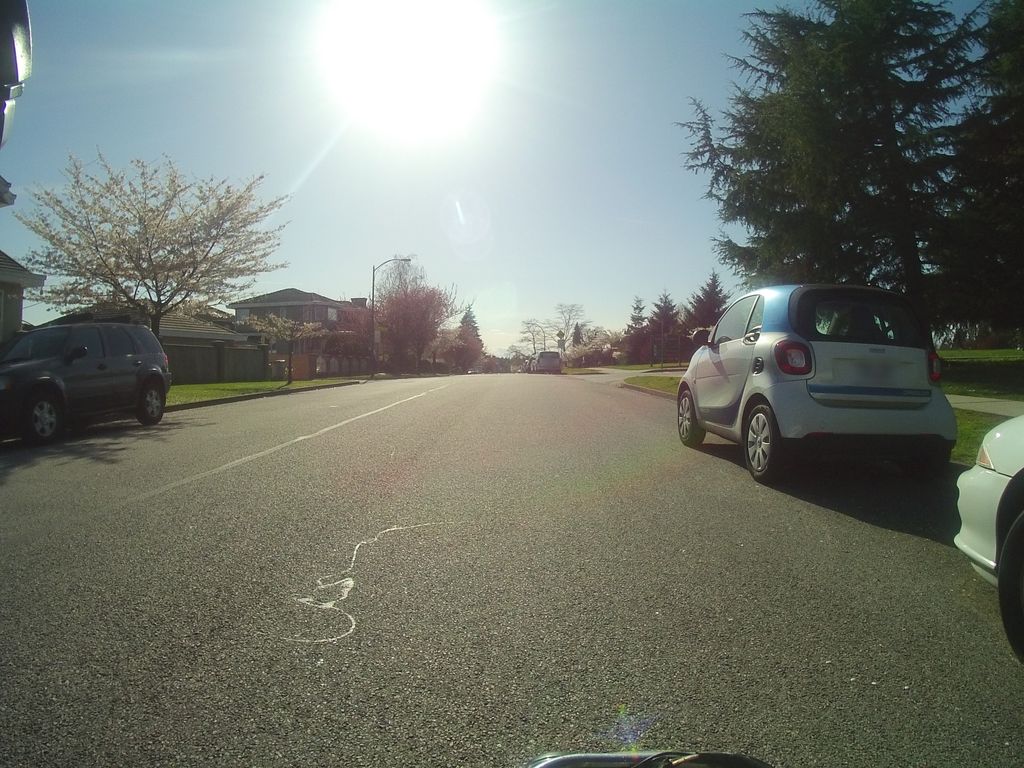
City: vancouver